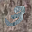
Label: 3